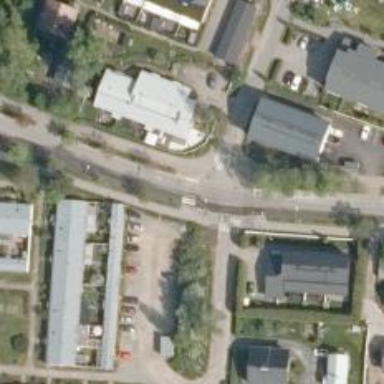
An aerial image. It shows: Asphalt cycleway.